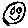
Label: smiley face